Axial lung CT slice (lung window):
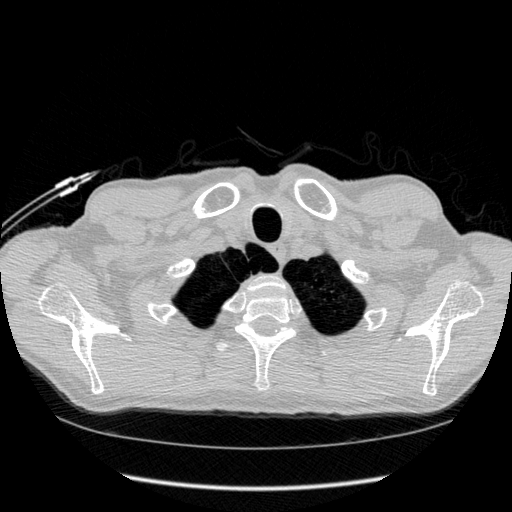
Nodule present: no